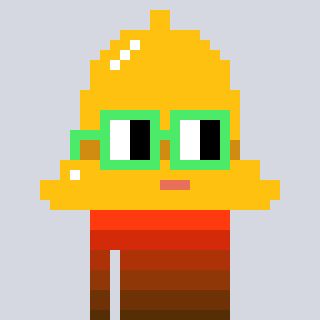
a pixel art character with square light green glasses, a bell-shaped head and a darkbrown-colored body on a cool background